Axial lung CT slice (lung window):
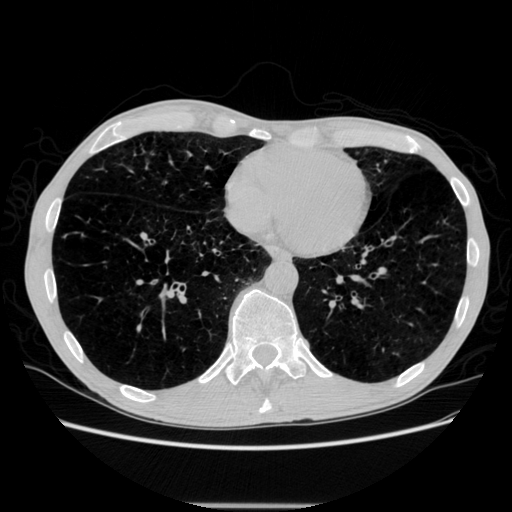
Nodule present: no